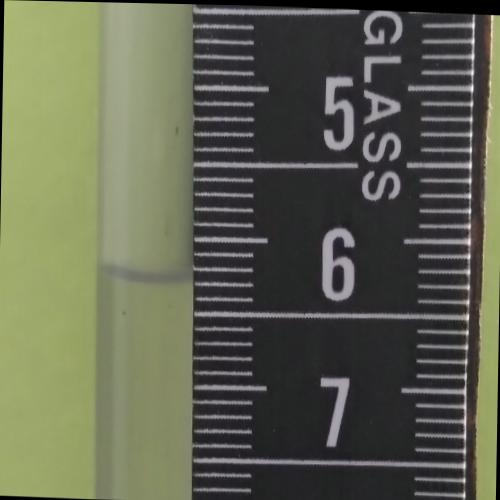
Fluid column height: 6.3 cm